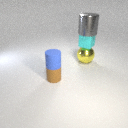
large gray metal cylinder above large yellow metal sphere